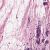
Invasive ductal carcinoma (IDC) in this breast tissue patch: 0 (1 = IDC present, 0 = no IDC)